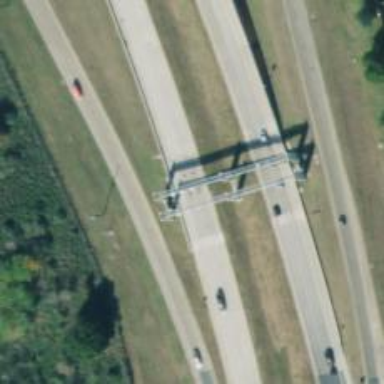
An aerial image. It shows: Toll gantry on the road.